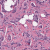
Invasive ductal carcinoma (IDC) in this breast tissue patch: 1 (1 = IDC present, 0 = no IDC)